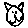
Label: cat